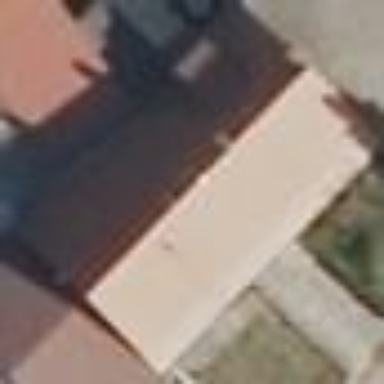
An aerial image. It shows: Detached building.